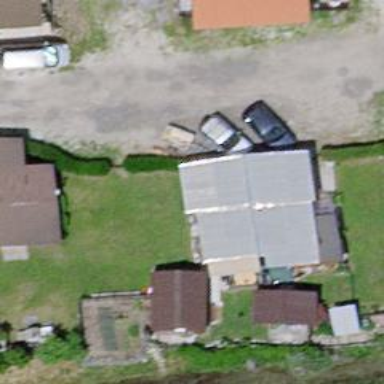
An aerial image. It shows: Static caravan building.